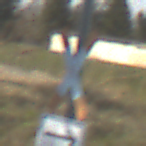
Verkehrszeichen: Andreaskreuz
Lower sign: RichtungsangabeDurchPfeile4
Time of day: MorningAfternoon
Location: Outdoor (Nature)
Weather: Clear
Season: NotSpecified
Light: Natural